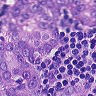
Metastatic tissue present: yes